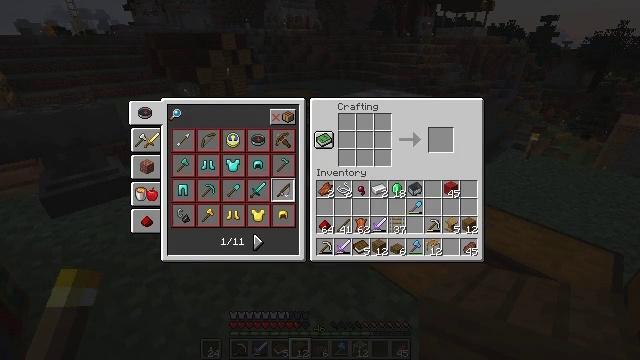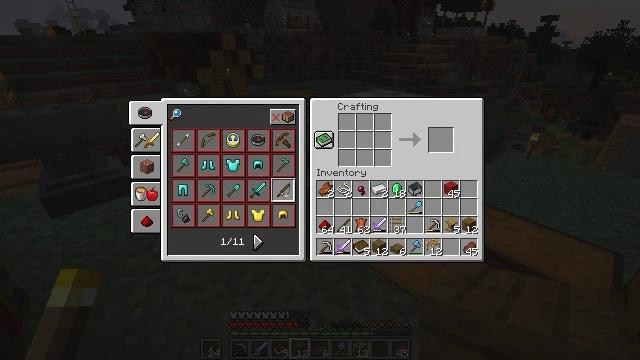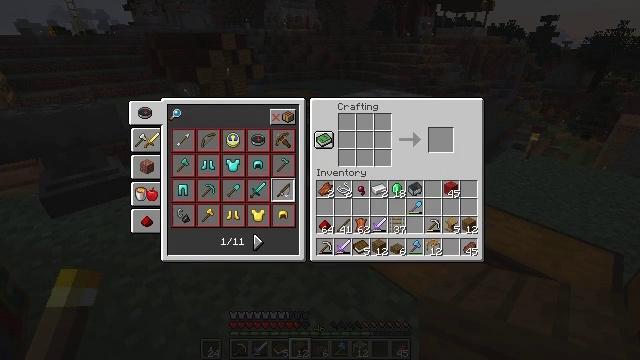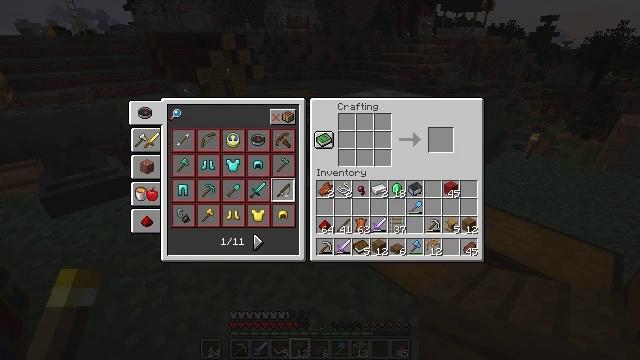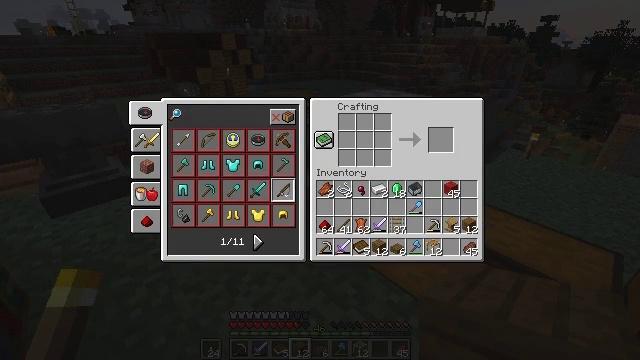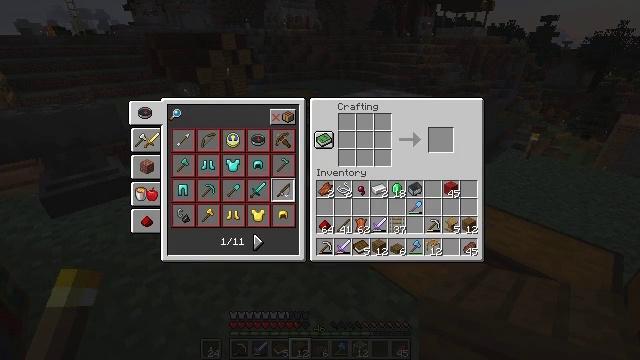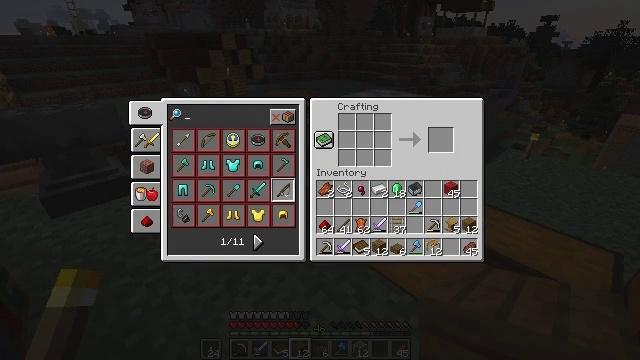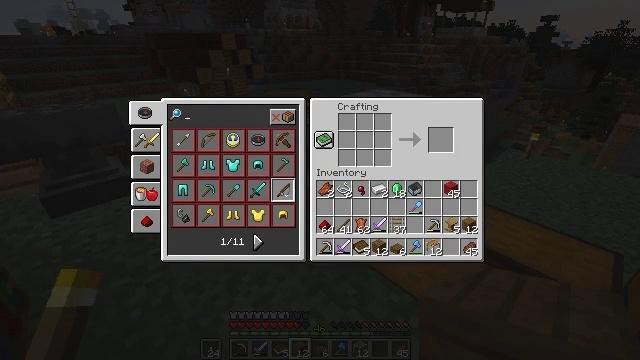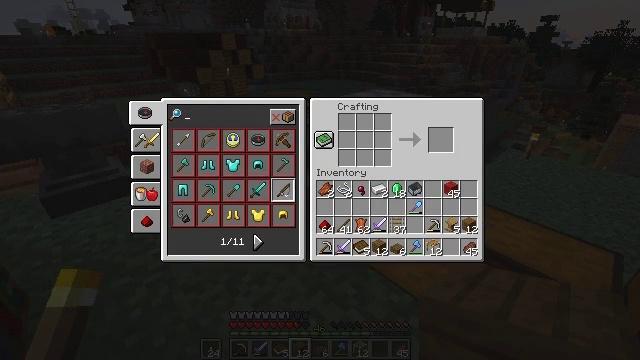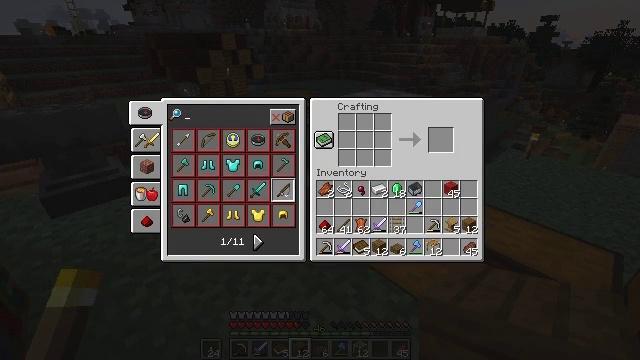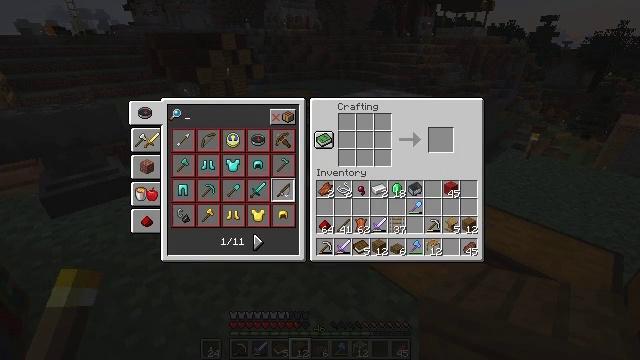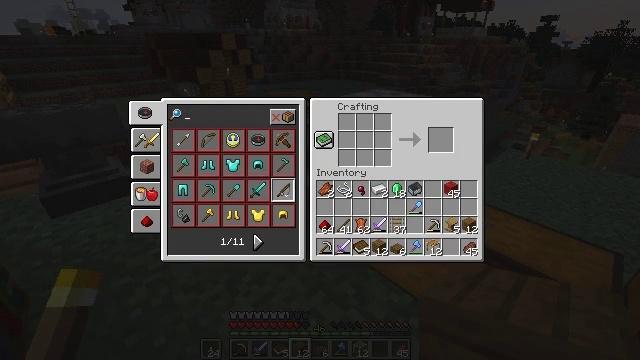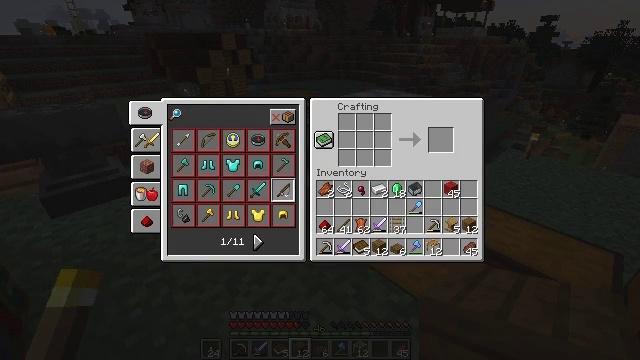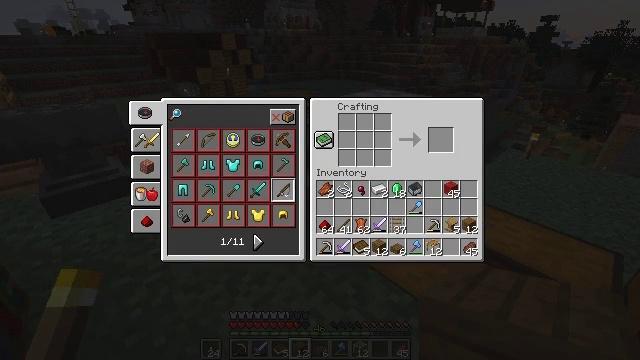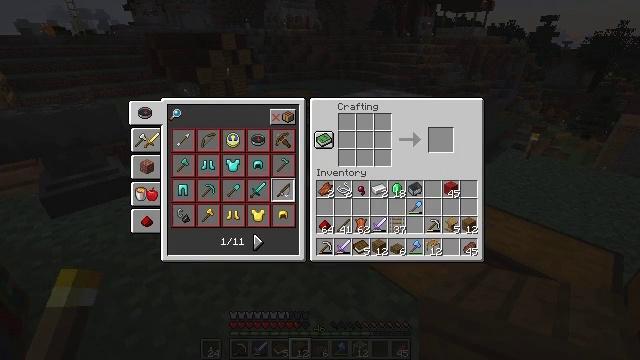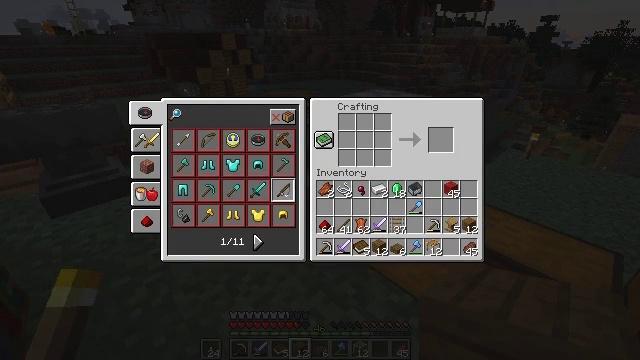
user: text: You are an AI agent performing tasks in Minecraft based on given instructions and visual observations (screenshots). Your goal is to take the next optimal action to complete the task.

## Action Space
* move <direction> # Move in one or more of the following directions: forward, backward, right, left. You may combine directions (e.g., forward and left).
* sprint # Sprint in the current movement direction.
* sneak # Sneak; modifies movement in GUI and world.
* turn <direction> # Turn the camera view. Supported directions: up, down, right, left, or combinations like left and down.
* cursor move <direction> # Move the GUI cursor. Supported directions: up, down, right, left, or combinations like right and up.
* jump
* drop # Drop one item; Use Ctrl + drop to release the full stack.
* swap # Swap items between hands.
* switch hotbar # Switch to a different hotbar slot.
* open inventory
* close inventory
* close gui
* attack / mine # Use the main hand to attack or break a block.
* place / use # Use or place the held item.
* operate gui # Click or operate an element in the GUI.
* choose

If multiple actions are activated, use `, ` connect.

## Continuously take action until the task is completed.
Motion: motion action
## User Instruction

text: Combine sticks and spruce planks to craft a spruce fence gate.
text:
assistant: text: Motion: operate gui
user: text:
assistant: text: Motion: no_op
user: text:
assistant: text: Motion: no_op
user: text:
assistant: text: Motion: no_op
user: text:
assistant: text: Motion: no_op
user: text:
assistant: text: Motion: no_op
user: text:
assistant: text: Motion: no_op
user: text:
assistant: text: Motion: no_op
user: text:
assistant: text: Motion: no_op
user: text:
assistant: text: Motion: no_op
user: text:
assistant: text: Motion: no_op
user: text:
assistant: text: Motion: no_op
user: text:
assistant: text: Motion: no_op
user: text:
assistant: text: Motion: no_op
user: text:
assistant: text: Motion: no_op
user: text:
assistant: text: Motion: no_op
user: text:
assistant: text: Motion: no_op
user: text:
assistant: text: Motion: no_op
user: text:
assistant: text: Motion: no_op
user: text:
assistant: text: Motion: no_op
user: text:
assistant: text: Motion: no_op
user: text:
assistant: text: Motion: no_op
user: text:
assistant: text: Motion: move left
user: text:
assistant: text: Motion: move left
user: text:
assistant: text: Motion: no_op
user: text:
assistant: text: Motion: no_op
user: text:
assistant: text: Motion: no_op
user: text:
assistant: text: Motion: no_op
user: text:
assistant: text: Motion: no_op
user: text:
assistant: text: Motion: close inventory